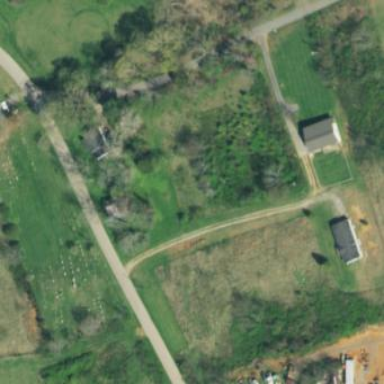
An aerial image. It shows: Cemetery.